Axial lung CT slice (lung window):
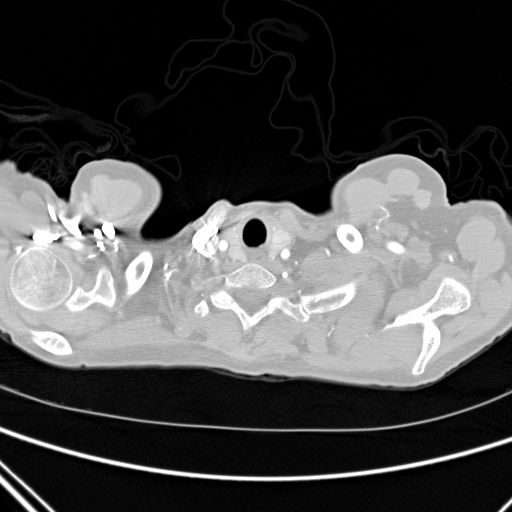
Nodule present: no